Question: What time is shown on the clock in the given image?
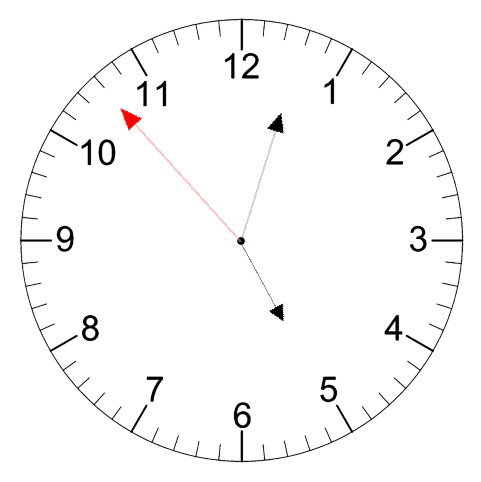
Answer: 05:02:53